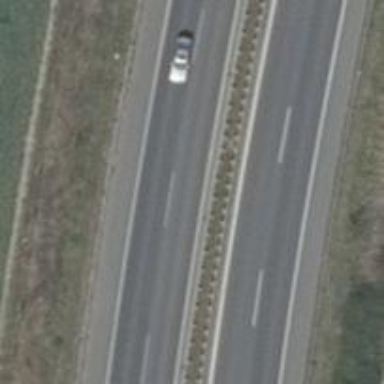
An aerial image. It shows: Asphalt motorway of trunk classification.